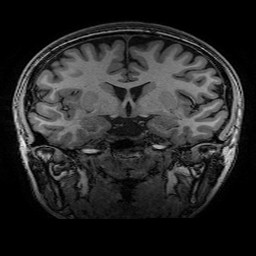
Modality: T1w
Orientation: sagittal
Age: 24
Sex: female
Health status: healthy
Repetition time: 2.53 s
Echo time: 0.0034 s